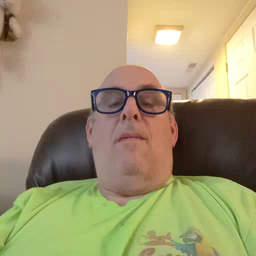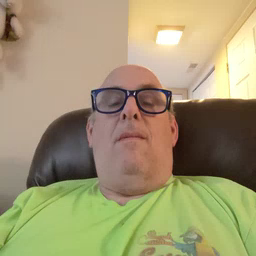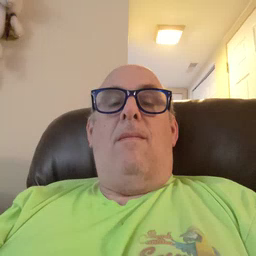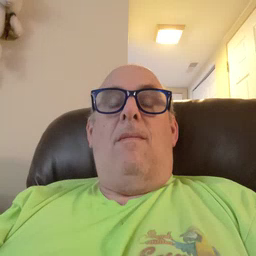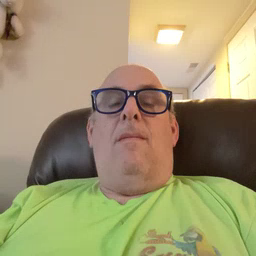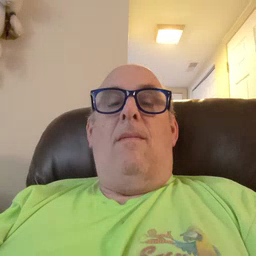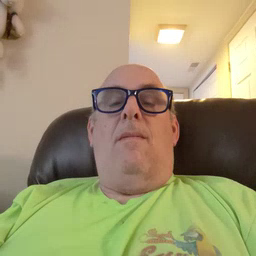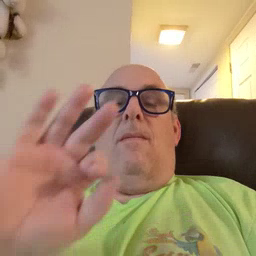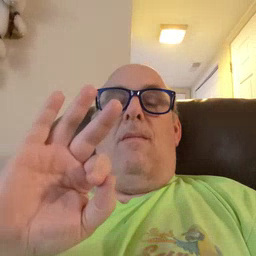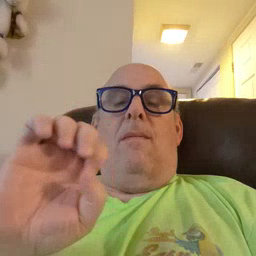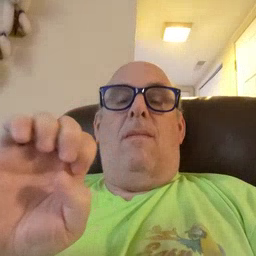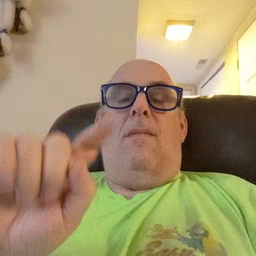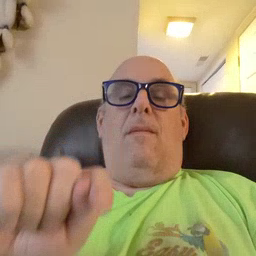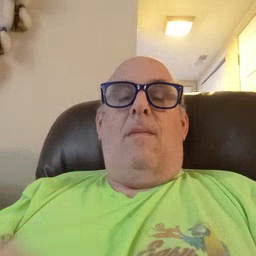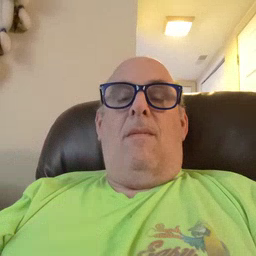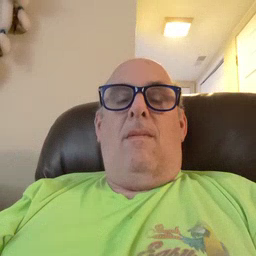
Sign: feet